Question: I'm trying to implement the behaviour seen in the iOS lock screen when touching the camera icon, using a UIPageViewController
I have a UIPageViewController that vertically scrolls between 2 view controllers. I would like to do a small "bounce/bump" when the user taps the view.
Any ideas on how I can accomplish this?

Thank you!!
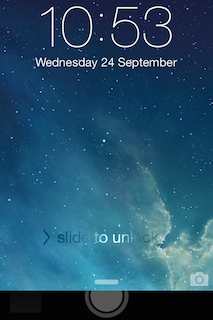
Answer: Thanks to @Szu for pointing me out to UIKit Dynamics :)
Here's a rough solution:
Call init with a controller's view (to be bounced) and a reference view (your current view controller's view property).
eg.
'''
FSBounceAnimator(contentView: viewController.view, referenceView: self.view)
'''
viewController is any viewController that you may instantiated and added as a childViewController
self.view is your current viewController view.
Call bounce(), to bounce :)
'''
import UIKit
class FSBounceAnimator: NSObject {
var animator: UIDynamicAnimator
var gravityBehaviour: UIGravityBehavior
var pushBehavior: UIPushBehavior
var itemBehaviour: UIDynamicItemBehavior
init(contentView: UIView!, referenceView: UIView!) {
animator = UIDynamicAnimator(referenceView: referenceView)
var colisionBehaviour: UICollisionBehavior = UICollisionBehavior(items: [contentView])
colisionBehaviour.setTranslatesReferenceBoundsIntoBoundaryWithInsets(UIEdgeInsetsMake(-100, 0, 0, 0))
animator.addBehavior(colisionBehaviour)
gravityBehaviour = UIGravityBehavior(items: [contentView])
gravityBehaviour.gravityDirection = CGVectorMake(1, 1)
animator.addBehavior(gravityBehaviour)
pushBehavior = UIPushBehavior(items: [contentView], mode: UIPushBehaviorMode.Instantaneous)
pushBehavior.magnitude = 0.0
pushBehavior.angle = 0.0
animator.addBehavior(pushBehavior)
itemBehaviour = UIDynamicItemBehavior(items: [contentView])
itemBehaviour.elasticity = 0.45
animator.addBehavior(itemBehaviour)
super.init()
}
func bounce() {
self.pushBehavior.pushDirection = CGVectorMake(0.0, 100.0);
self.pushBehavior.active = true;
}
}
'''